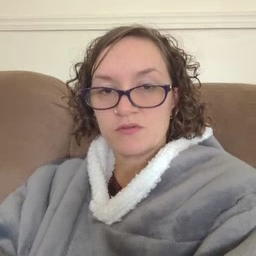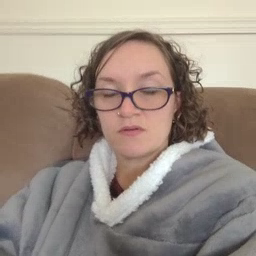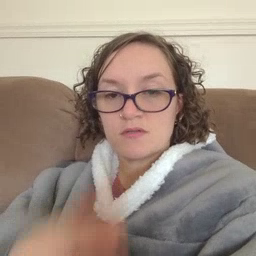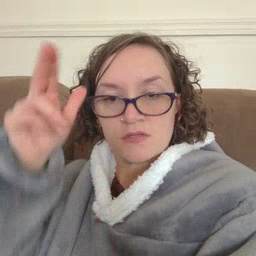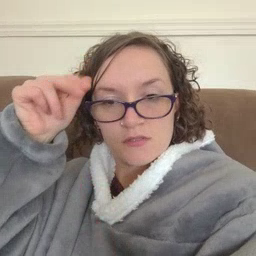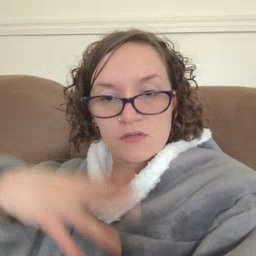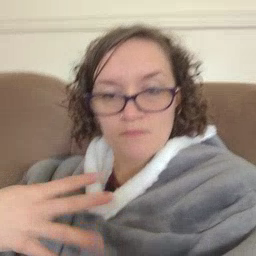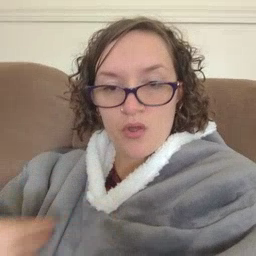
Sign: zebra